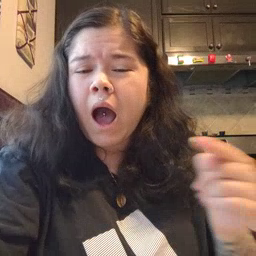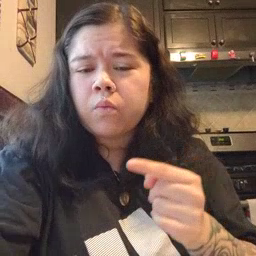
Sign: owie